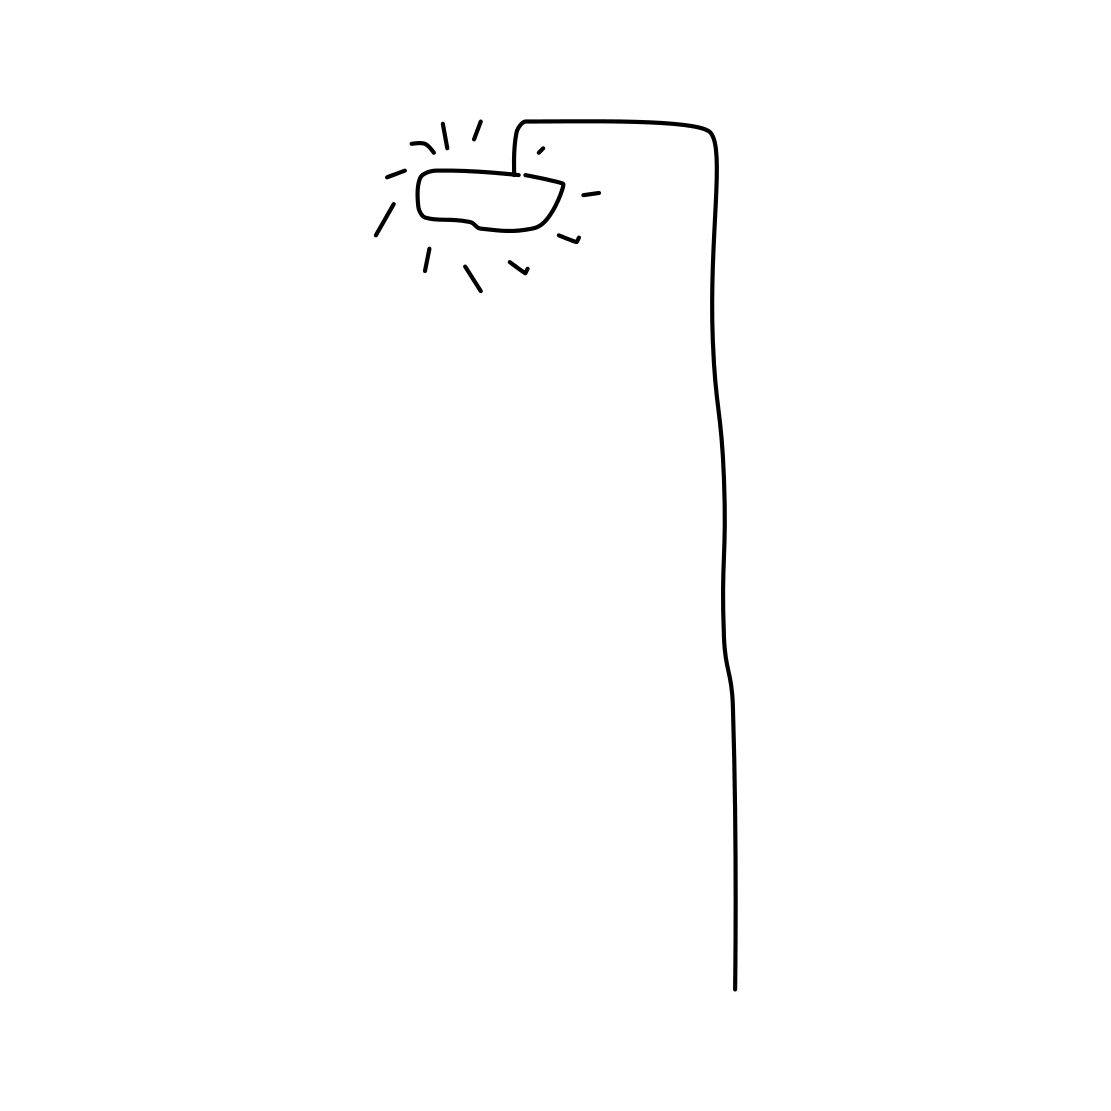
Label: streetlight